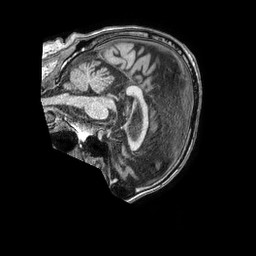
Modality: T1w
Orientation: sagittal
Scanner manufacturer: philips
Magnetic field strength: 1.5 T
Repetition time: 0.007583 s
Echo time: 0.003443 s